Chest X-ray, PA view. Patient: 66 years old, sex F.
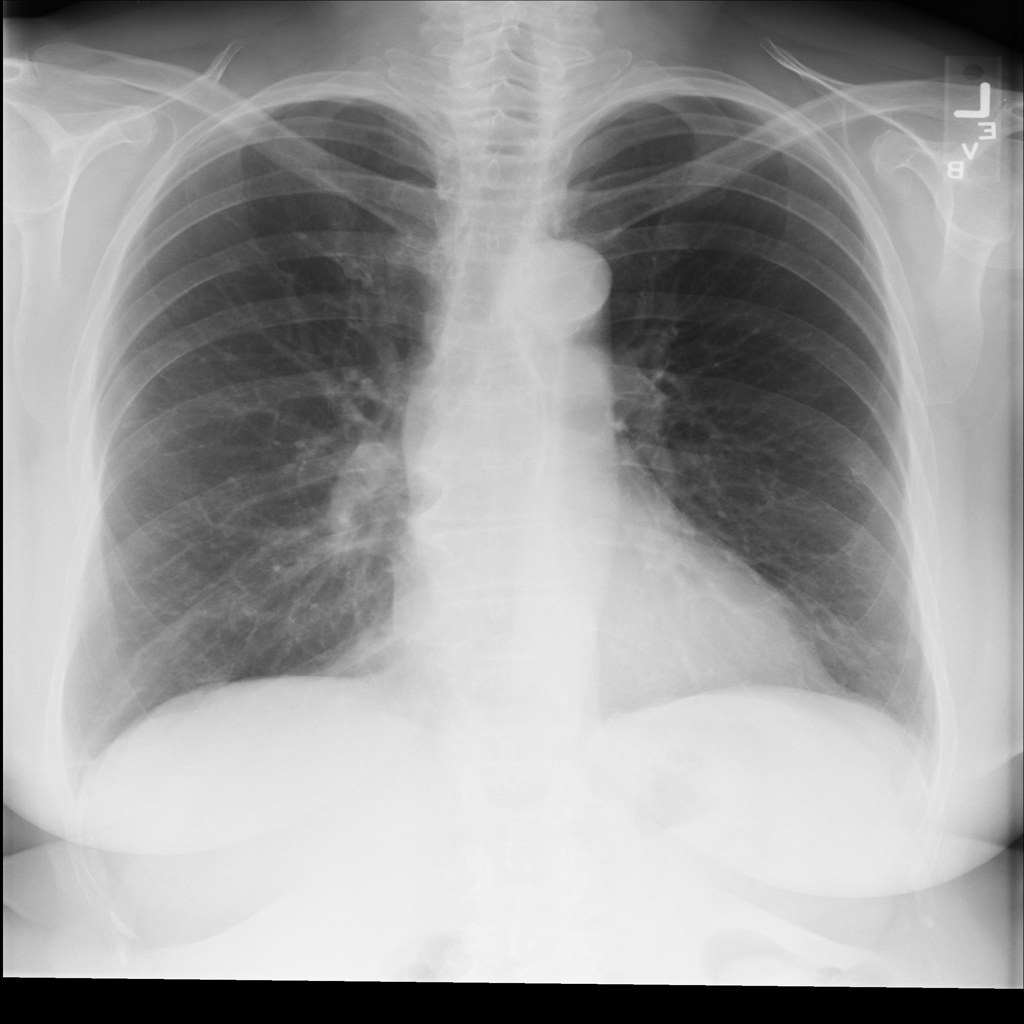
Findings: No Finding